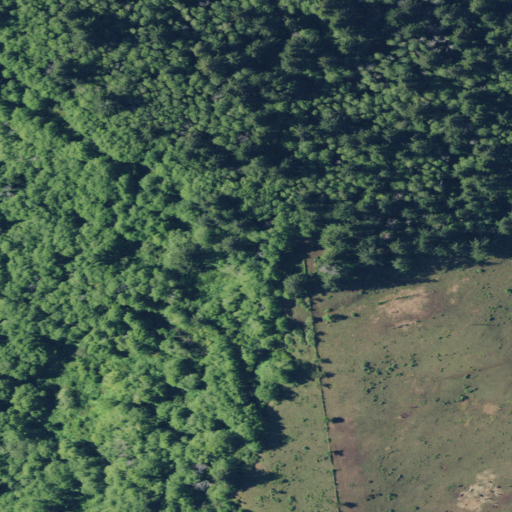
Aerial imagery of mountain in California named Orick Hill containing mixed forest, grassland, evergreen forest, and deciduous forest